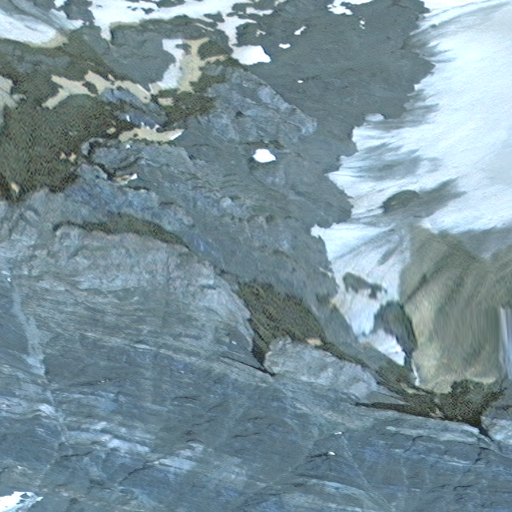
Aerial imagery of ridge(s) in Alaska named Takhin Ridge containing only unknown